Brain MRI, t1w sequence, axial 2D slice.
Patient: age 26, sex F, weight 78 kg, height 1.78 m
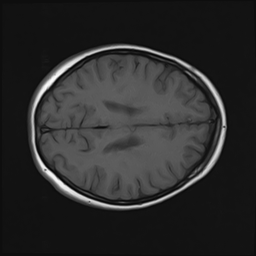